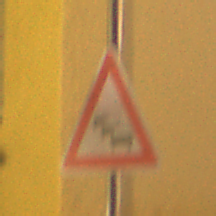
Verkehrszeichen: Stau
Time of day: Night
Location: Outdoor (Urban)
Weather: Clear
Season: NotSpecified
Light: Artificial